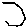
Label: hexagon